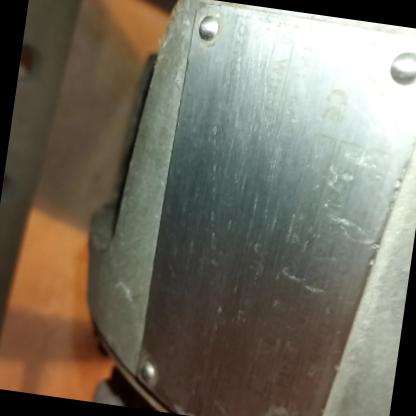
Klasa: tabliczka-znamionowa